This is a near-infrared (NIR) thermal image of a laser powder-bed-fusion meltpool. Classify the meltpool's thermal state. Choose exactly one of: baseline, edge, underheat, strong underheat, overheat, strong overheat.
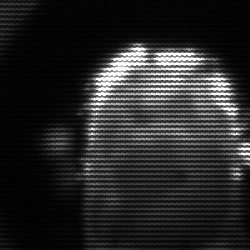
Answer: baseline